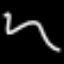
Label: squiggle